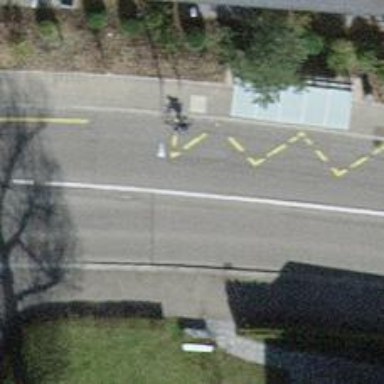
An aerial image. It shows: Public transport stop position.